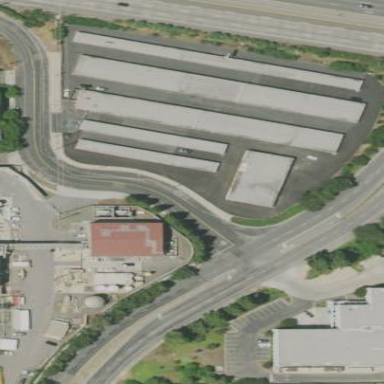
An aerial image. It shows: Storage rental shop.